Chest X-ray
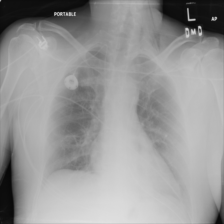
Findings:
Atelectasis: positive
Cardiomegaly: negative
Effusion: negative
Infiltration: negative
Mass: negative
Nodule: negative
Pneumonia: negative
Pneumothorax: negative
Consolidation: negative
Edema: negative
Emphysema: negative
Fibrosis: negative
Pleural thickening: negative
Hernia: negative